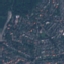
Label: Residential